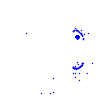
Particle: pion